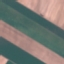
Label: AnnualCrop